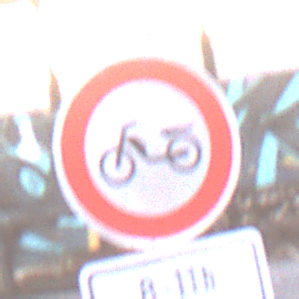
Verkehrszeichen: VerbotMofas
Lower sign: ZeitangabenOhneBeschraenkungAufWochentage2
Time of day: SunriseSunset
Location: Outdoor (Suburban)
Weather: PartlyCloudy
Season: NotSpecified
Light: Natural